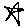
Label: star